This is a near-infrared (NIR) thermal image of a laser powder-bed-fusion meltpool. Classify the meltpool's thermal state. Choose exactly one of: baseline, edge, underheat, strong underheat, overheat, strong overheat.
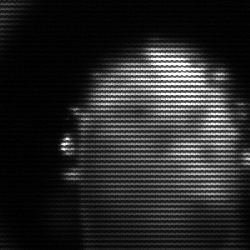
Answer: baseline